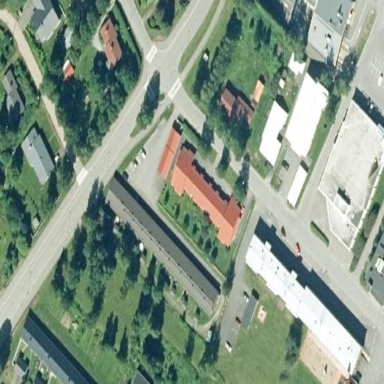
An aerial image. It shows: Terrace building.